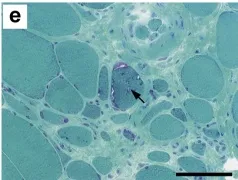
A-f: Histological analysis of the muscle biopsies from patients. : modified Gomori trichrome (mGt), mGt staining revealed the presence of rimmed vacuoles (b, e, black arrows). Bar: 50 microm.
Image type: pathology (methenamine_silver)